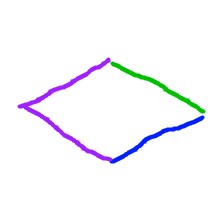
Shape: rhombus